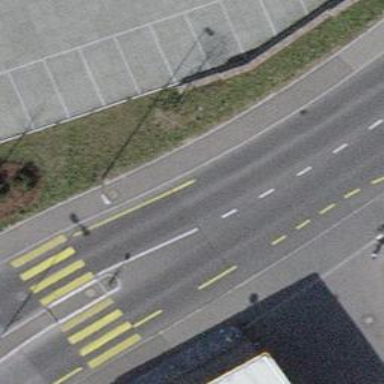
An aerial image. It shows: Primary highway with designated cycle lane on the left.